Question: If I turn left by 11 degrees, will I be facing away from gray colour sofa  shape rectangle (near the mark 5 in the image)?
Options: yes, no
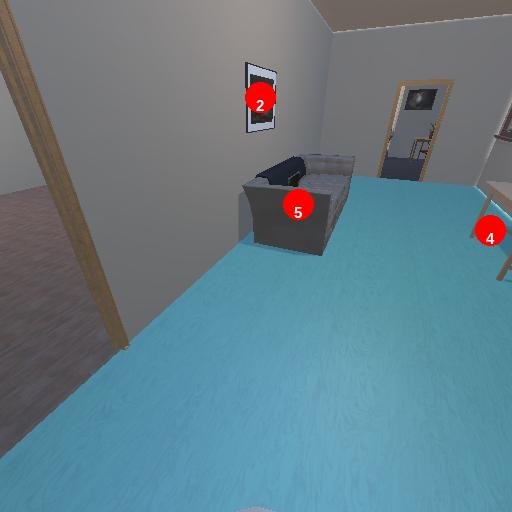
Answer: yes